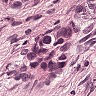
Metastatic tissue present: yes